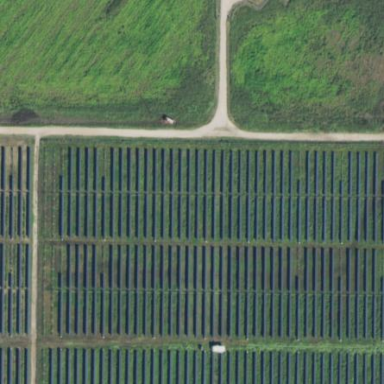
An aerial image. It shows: Solar power generator with photovoltaic panels.